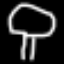
Label: mushroom